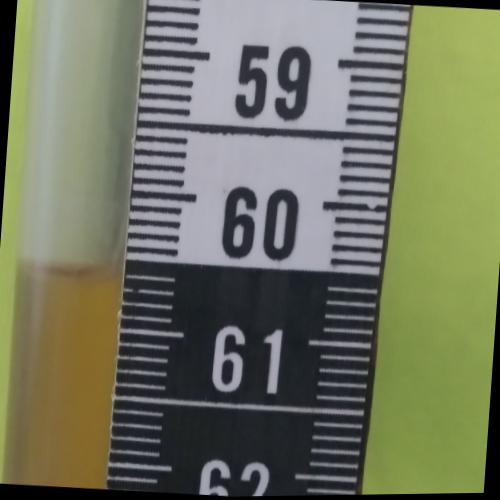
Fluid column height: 60.6 cm